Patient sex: M
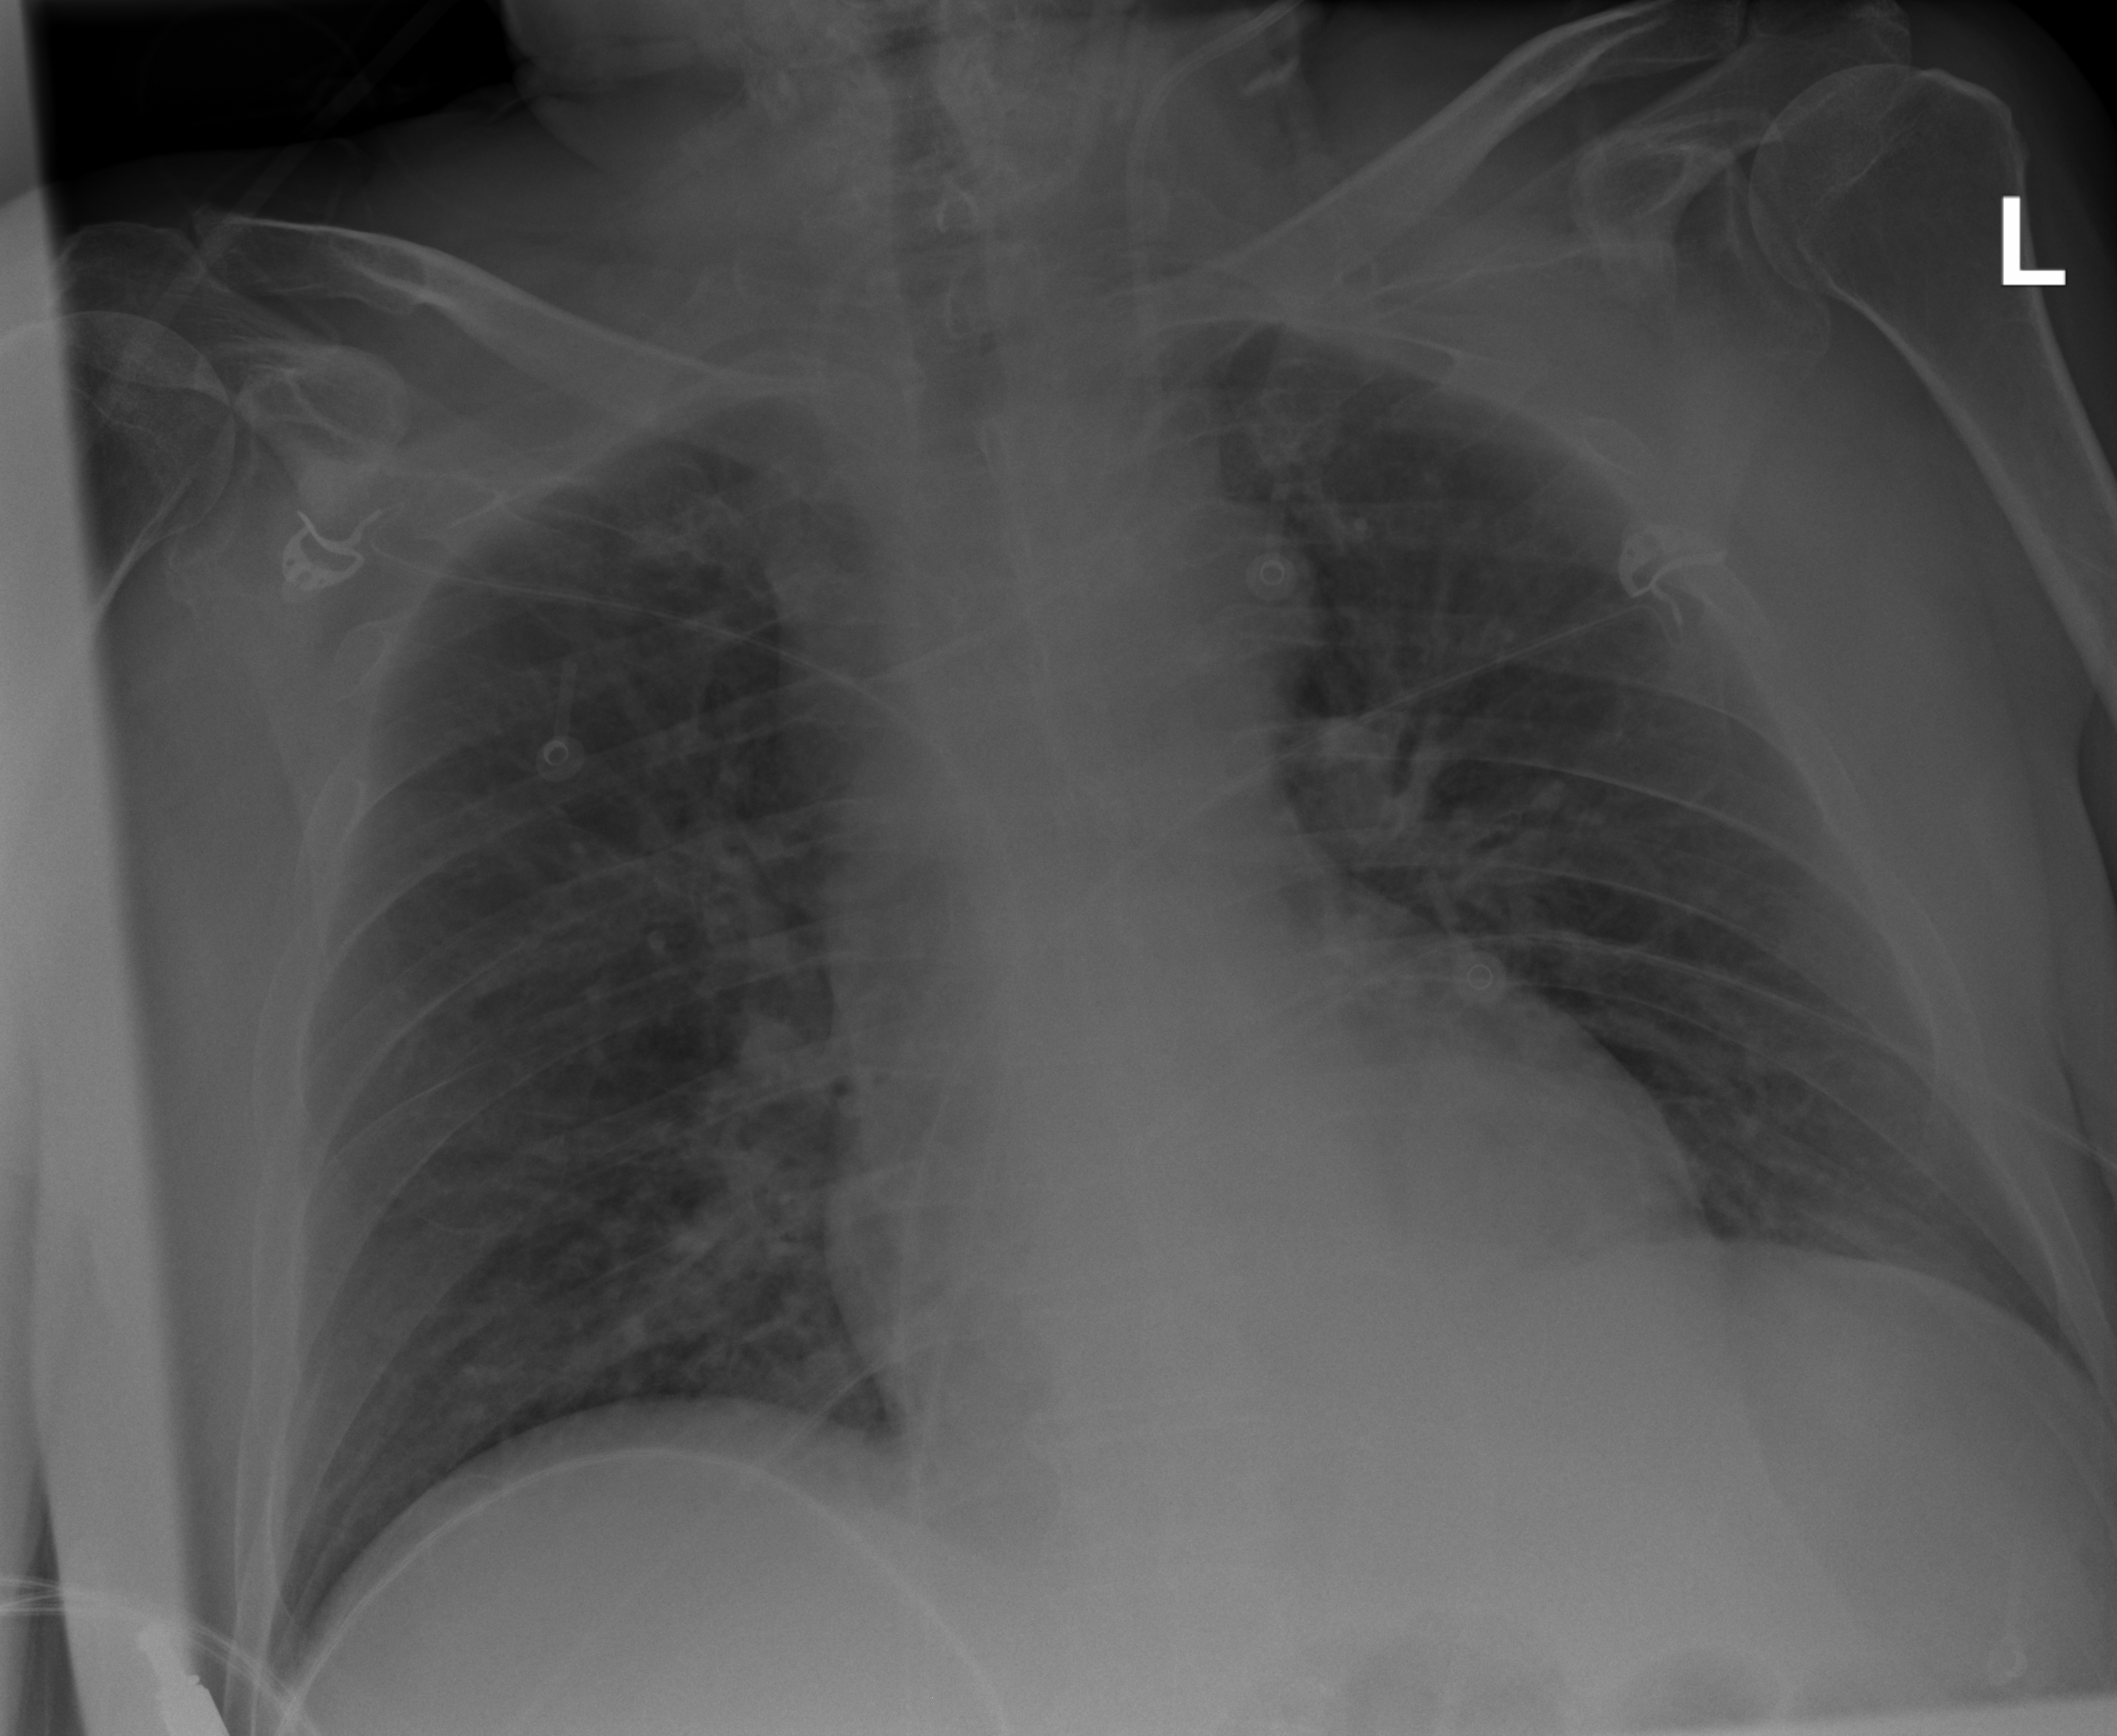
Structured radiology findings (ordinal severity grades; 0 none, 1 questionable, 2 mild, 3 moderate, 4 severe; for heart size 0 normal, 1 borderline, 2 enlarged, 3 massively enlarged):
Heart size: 1
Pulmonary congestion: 1
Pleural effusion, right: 0
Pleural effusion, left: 0
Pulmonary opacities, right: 1
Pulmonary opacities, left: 0
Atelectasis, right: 1
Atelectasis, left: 0